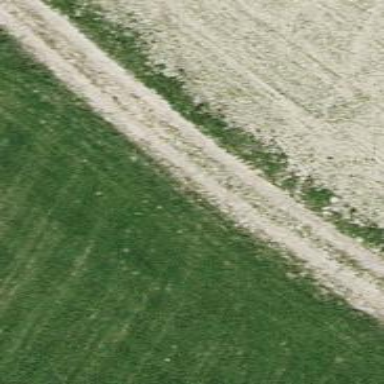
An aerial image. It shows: Concrete track with grade 1 standard.